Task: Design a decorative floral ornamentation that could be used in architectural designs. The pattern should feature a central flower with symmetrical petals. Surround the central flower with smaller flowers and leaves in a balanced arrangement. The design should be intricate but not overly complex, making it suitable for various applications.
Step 482:
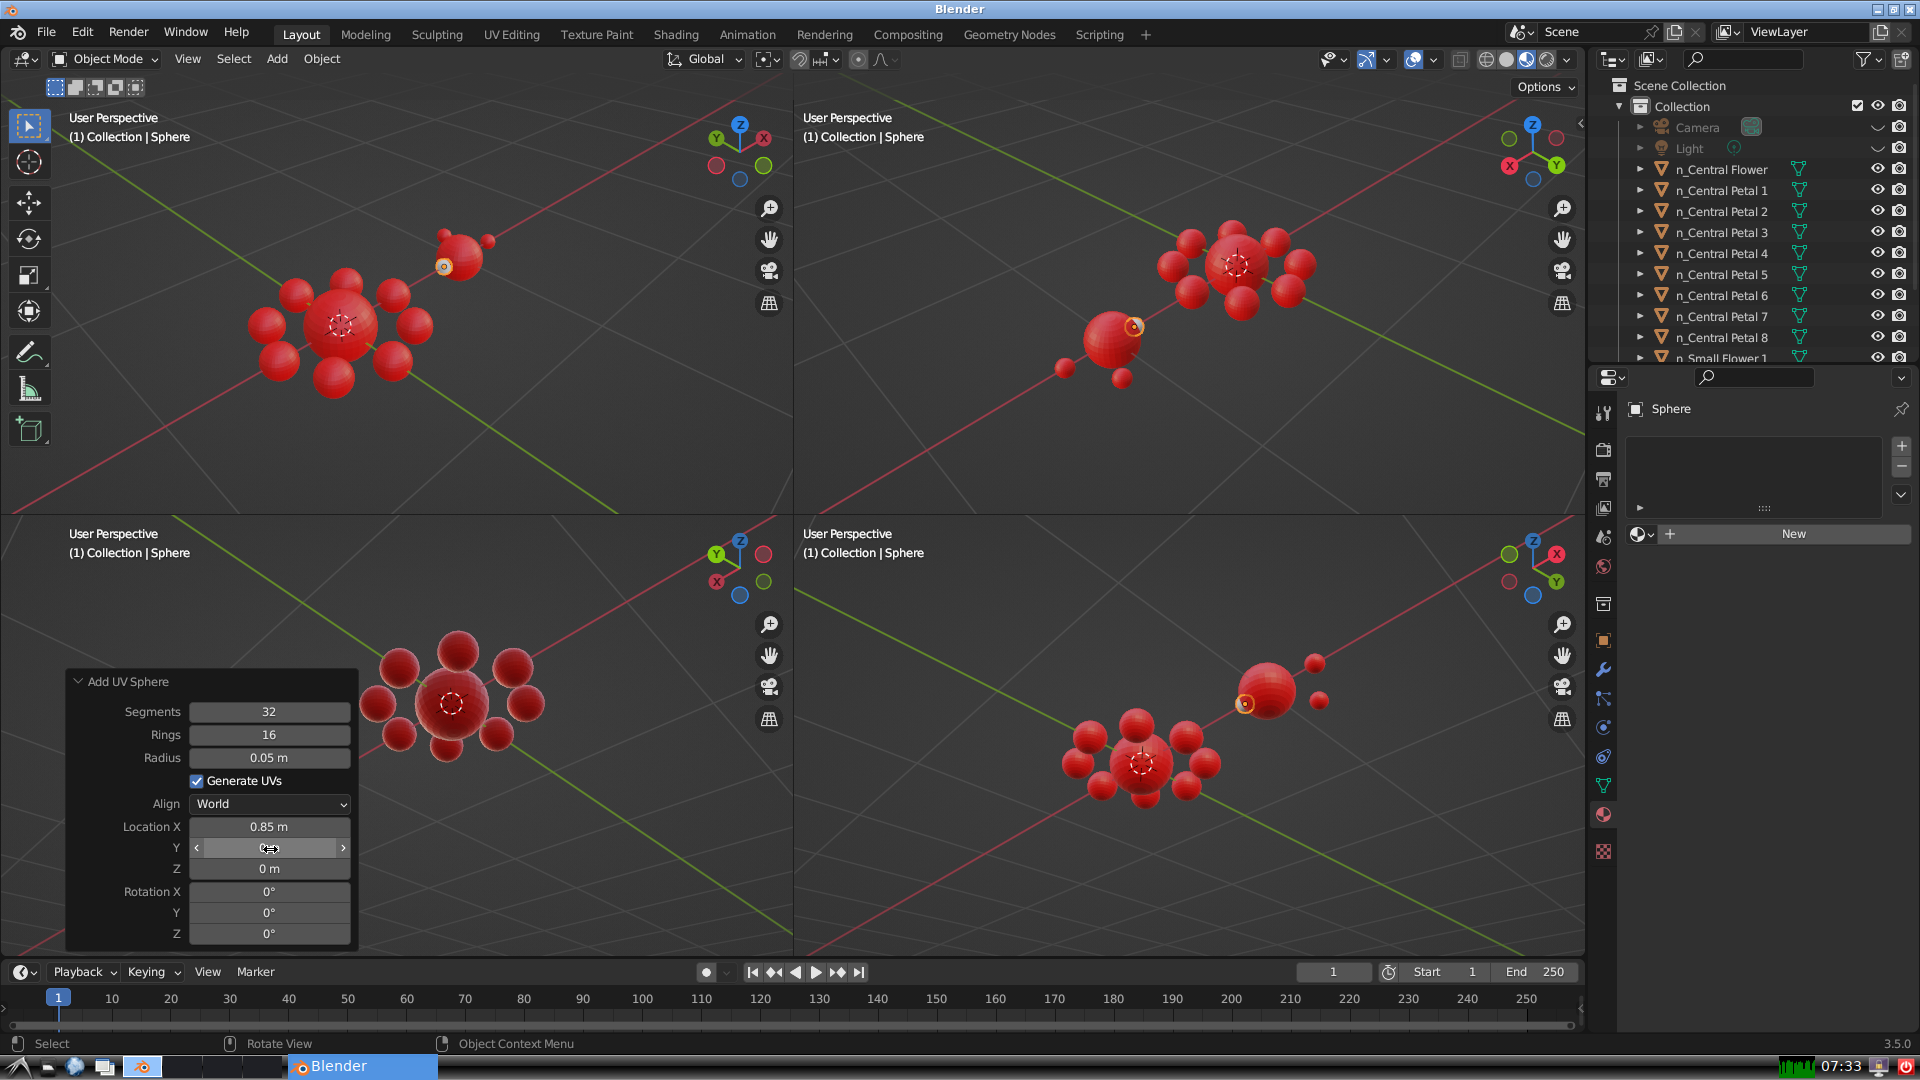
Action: click: no